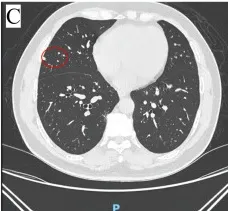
Imaging and pathology findings at the patient's first visit. Scattered solid nodules were observed in the middle lobe of the right lung, suggesting metastasis.
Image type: radiology (ct)